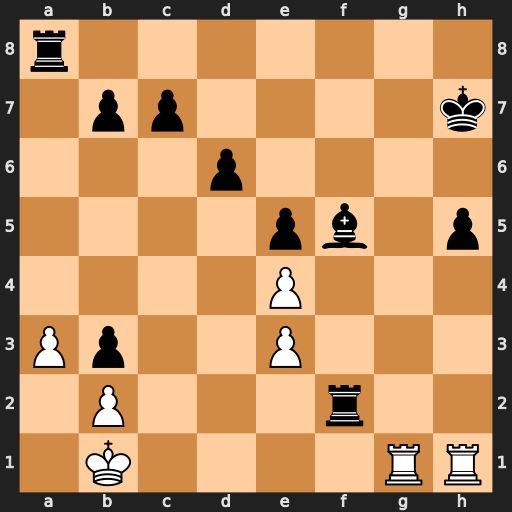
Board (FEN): r7/1pp4k/3p4/4pb1p/4P3/Pp2P3/1P3r2/1K4RR
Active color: w
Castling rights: -
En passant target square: -
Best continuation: Rxh5#